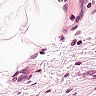
Metastatic tissue present: no